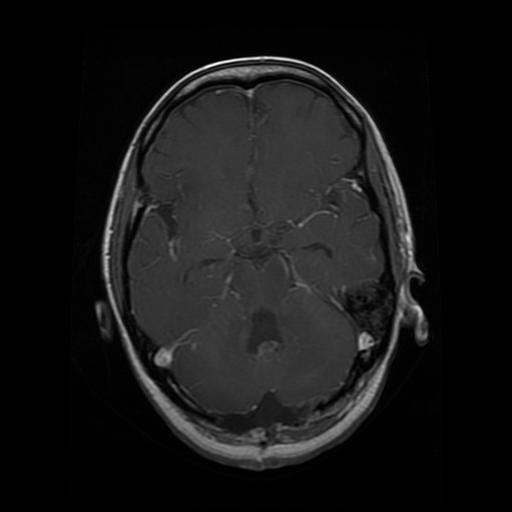
Label: glioma